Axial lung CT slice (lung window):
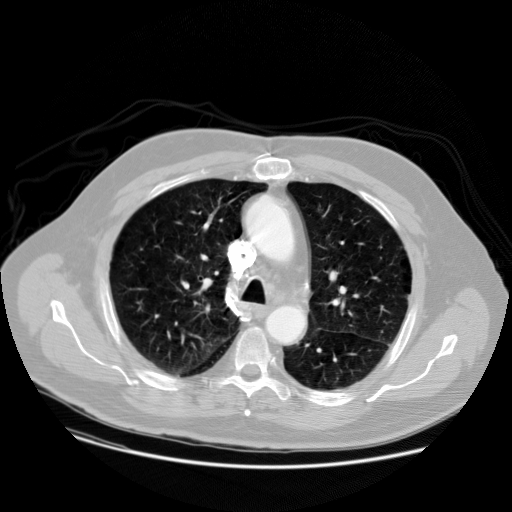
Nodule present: no